Question: I am using Open CV for detection of edge of object. When I am capture image using camera and apply canny edge also morphological operation but it is not give actual edge points of object. How can I get this points?
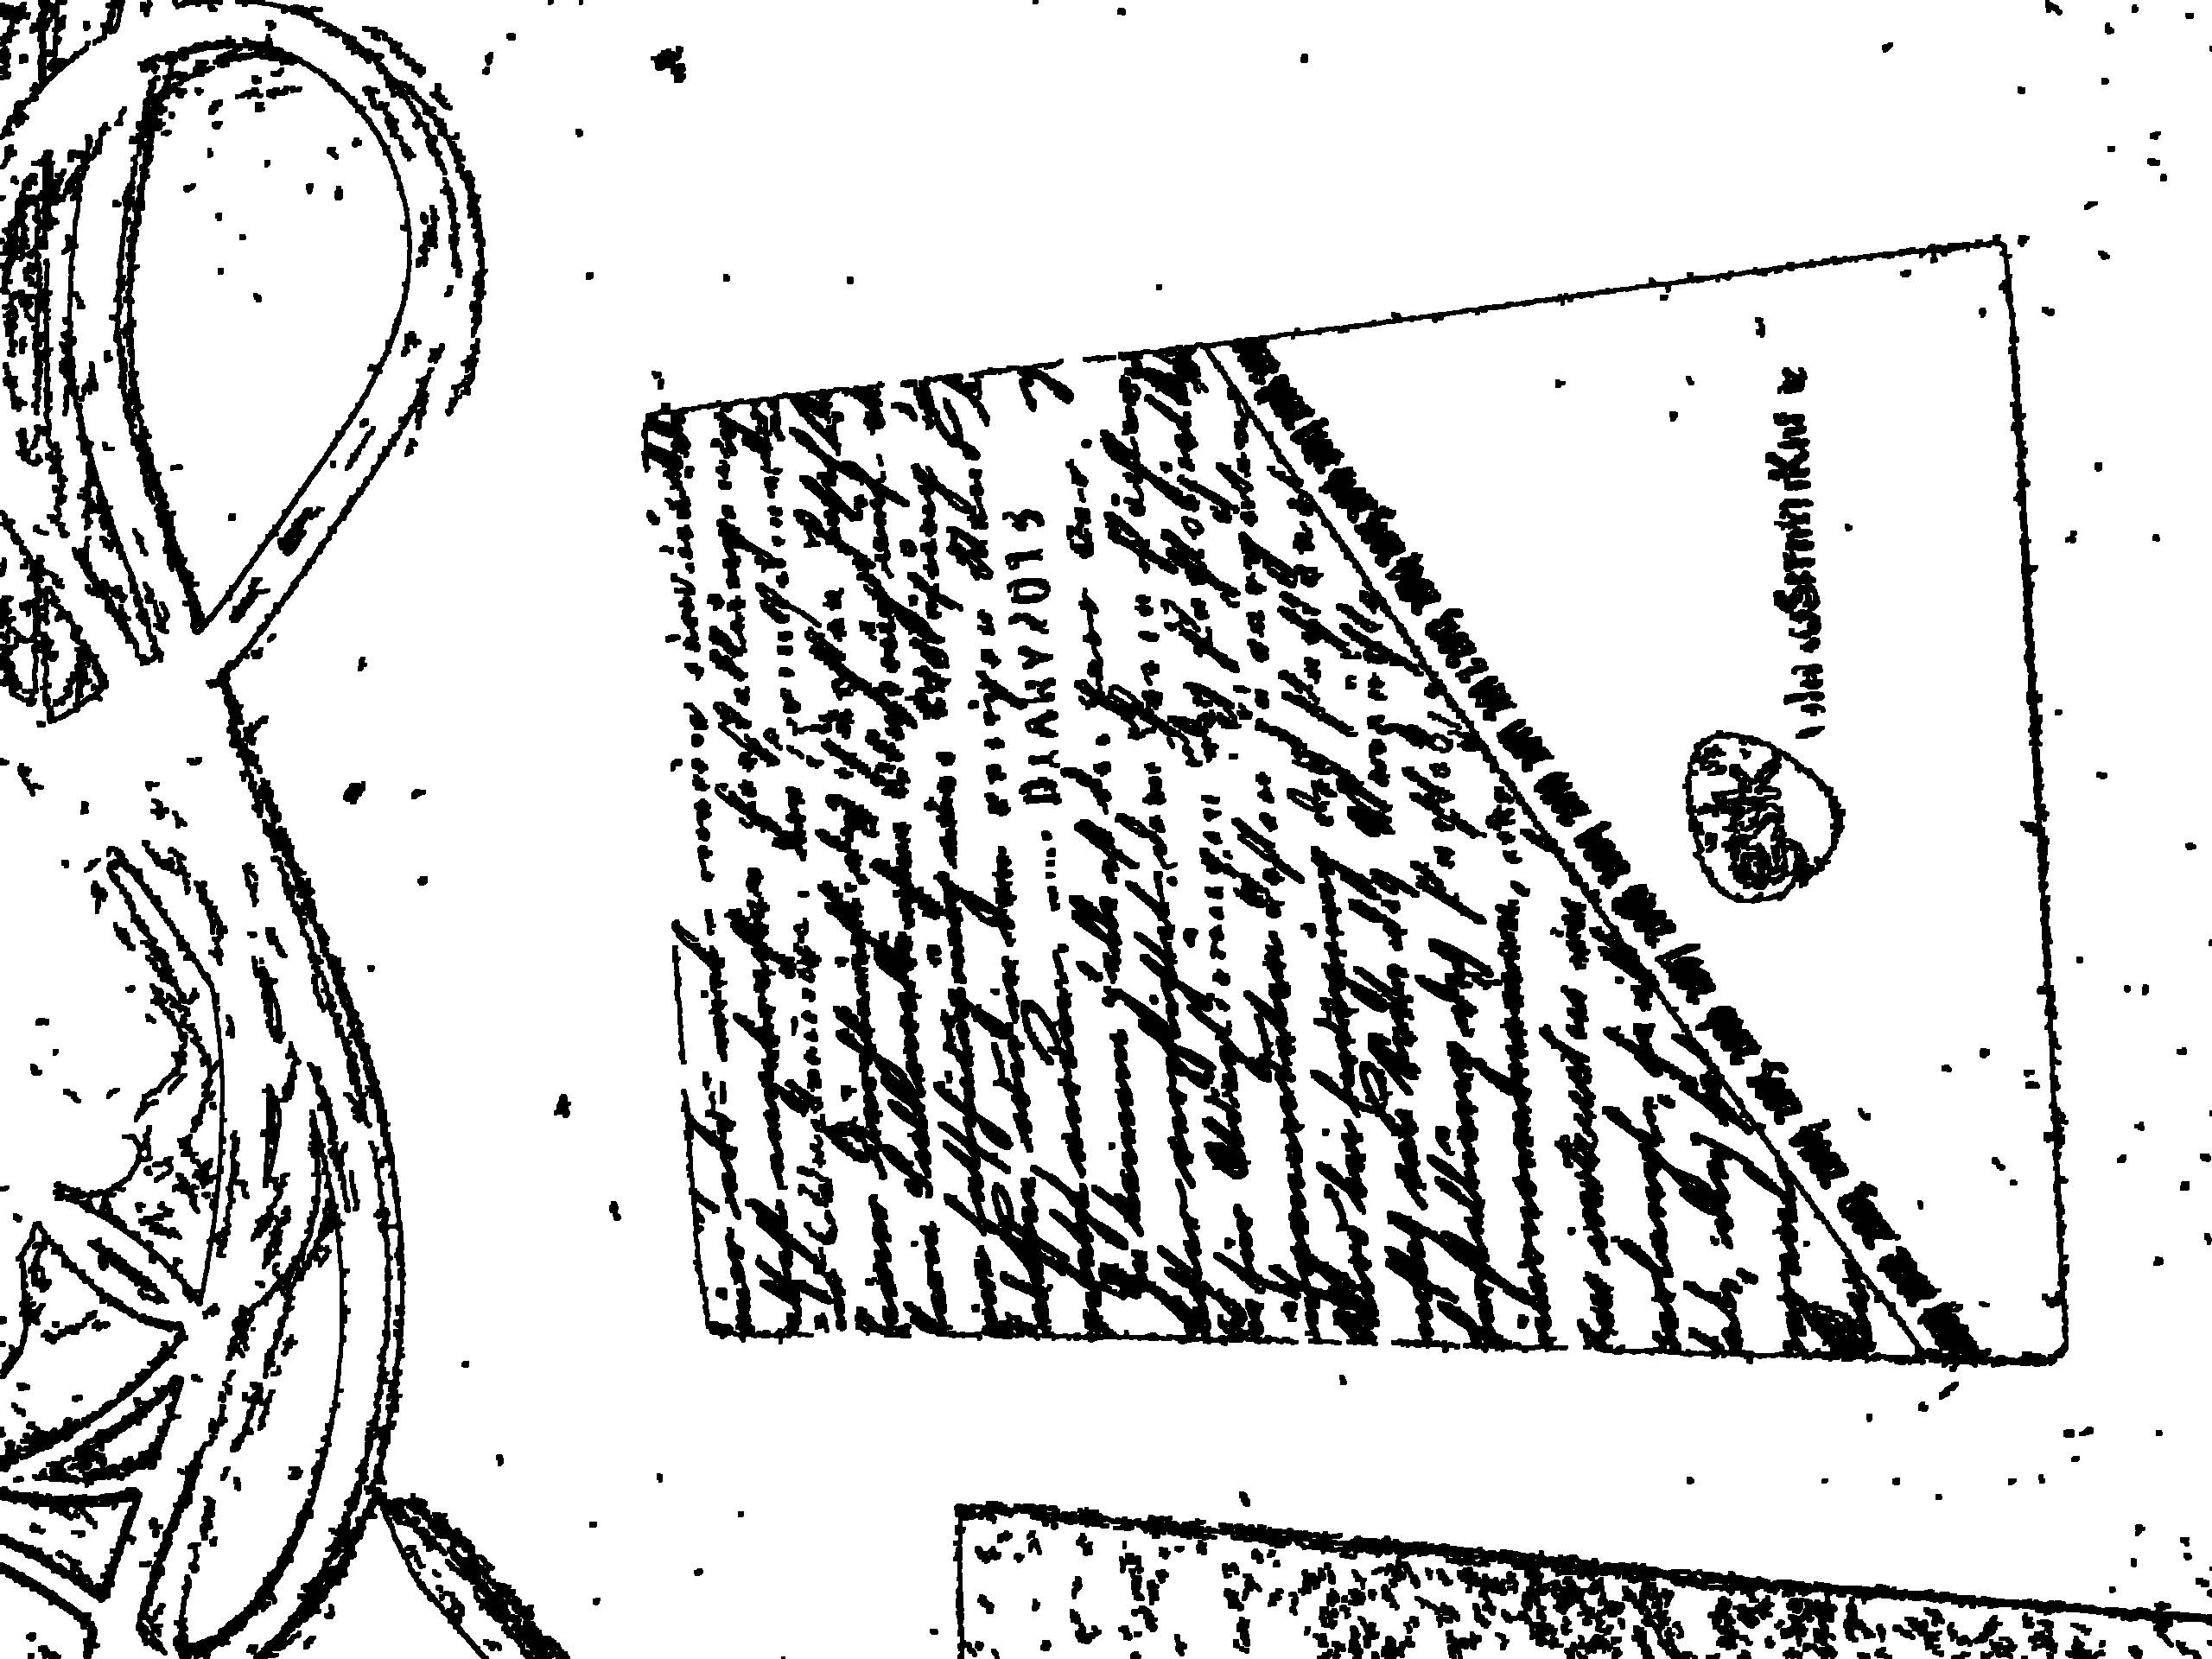
Answer: I am using dilation and Gaussian Blur and dilation for edge detection.
'''
Imgproc.GaussianBlur(imgSource, imgSource, new Size(11, 11), 0);
// Imgproc.Canny(imgSource, imgSource, 20, 60);
// 2) AdaptiveThreshold -> classify as either black or white
Imgproc.adaptiveThreshold(imgSource, imgSource, 255,
Imgproc.ADAPTIVE_THRESH_MEAN_C, Imgproc.THRESH_BINARY, 5, 2);
// 3) Invert the image -> so most of the image is black
Core.bitwise_not(imgSource, imgSource);
// 4) Dilate -> fill the image using the MORPH_DILATE
Mat kernel = Imgproc.getStructuringElement(Imgproc.MORPH_DILATE,
new Size(3, 3), new Point(1, 1));
Imgproc.dilate(imgSource, imgSource, kernel);
'''